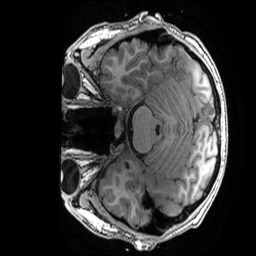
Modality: T1w
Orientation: axial